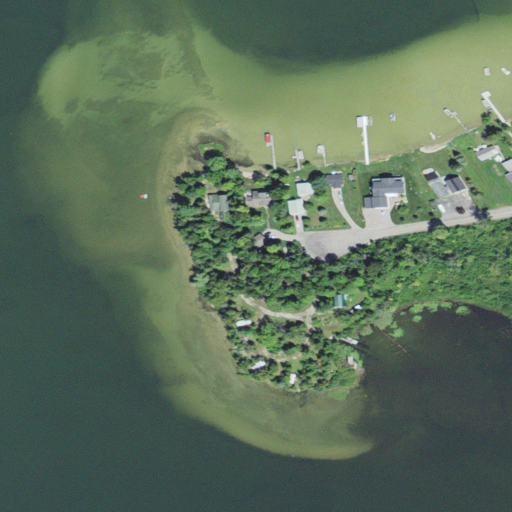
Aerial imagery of cape in Michigan named Birch Point containing open water, low intensity development, herbaceous wetlands, woody wetlands, open development, and high intensity development